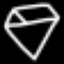
Label: diamond